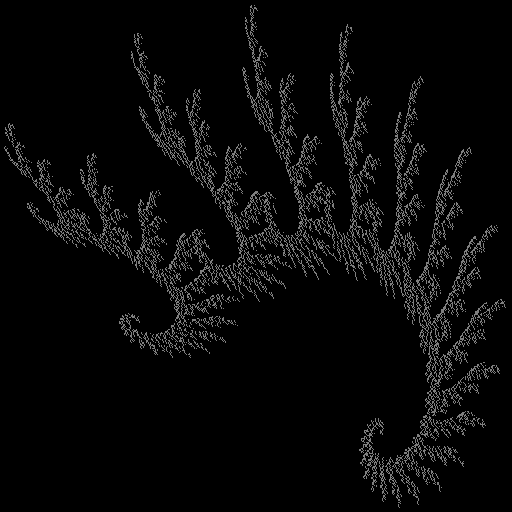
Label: grassfern